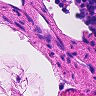
Metastatic tissue present: no